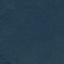
Label: Forest